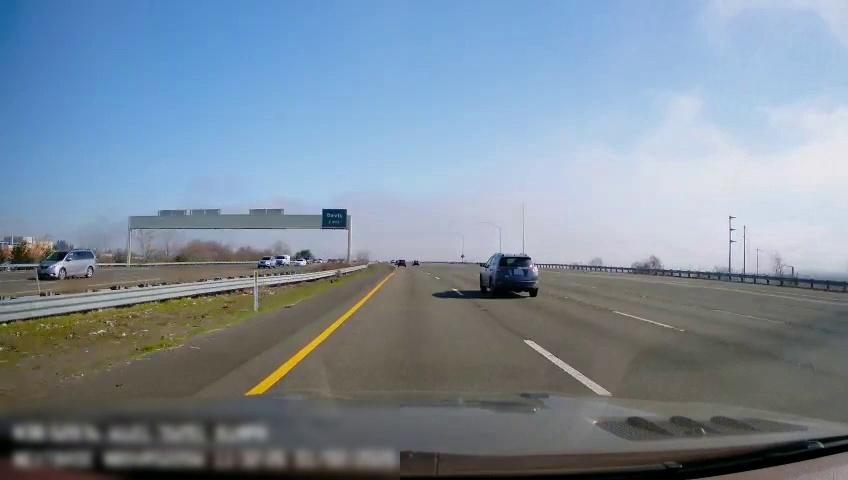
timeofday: Day
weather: Sunny
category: Drivable Space
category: Drivable Space
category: Vehicles | SUV
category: Vehicles | SUV
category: Vehicles | SUV
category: Vehicles | SUV
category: Vehicles | Van
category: Vehicles | Car
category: Lanes | Current Lane
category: Lanes | Current Lane
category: Lanes | Alternate Lane
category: Lanes | Alternate Lane
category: Lanes | Alternate Lane
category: Traffic | Signs